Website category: book
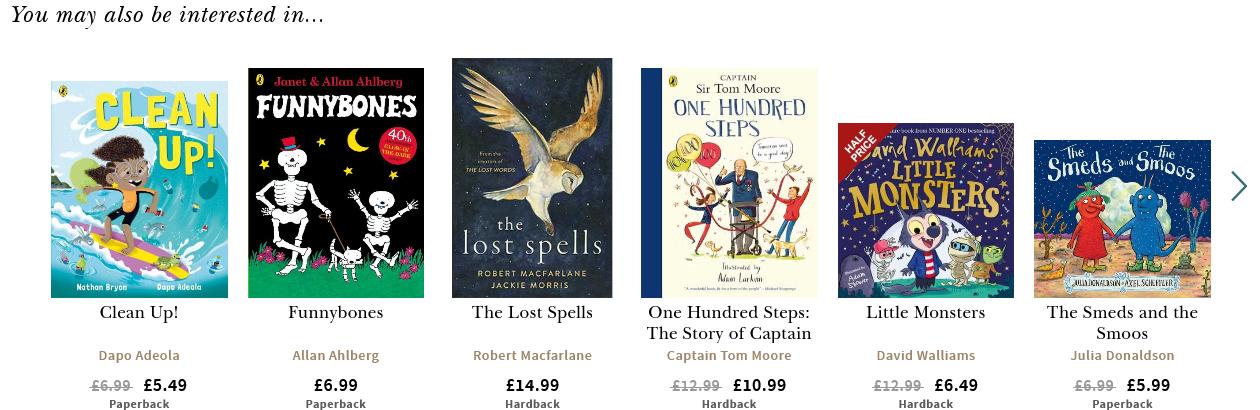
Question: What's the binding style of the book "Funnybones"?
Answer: Paperback

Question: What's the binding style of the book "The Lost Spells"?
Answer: Hardback

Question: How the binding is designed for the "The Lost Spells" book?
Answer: Hardback

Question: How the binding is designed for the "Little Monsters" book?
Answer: Hardback

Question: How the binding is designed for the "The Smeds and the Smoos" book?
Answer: Paperback

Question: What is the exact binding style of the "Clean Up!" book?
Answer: Paperback

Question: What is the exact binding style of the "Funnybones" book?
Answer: Paperback

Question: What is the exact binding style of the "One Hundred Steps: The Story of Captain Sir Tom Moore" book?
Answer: Hardback

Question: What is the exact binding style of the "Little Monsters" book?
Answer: Hardback

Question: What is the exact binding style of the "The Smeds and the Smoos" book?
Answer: Paperback

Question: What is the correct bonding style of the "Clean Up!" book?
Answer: Paperback

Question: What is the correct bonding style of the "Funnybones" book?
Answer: Paperback

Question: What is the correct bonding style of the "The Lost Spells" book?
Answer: Hardback

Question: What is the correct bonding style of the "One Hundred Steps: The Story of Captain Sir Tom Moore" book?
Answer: Hardback

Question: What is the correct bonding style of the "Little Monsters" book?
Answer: Hardback

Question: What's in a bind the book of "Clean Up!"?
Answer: Paperback

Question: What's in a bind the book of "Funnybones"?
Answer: Paperback

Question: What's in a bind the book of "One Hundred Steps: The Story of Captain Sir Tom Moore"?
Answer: Hardback

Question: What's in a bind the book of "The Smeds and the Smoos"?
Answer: Paperback

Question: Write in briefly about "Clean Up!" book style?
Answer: Paperback

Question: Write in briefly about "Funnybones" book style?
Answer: Paperback

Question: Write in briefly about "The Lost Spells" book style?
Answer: Hardback

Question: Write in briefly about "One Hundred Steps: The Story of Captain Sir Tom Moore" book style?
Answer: Hardback

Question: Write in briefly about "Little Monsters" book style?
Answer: Hardback

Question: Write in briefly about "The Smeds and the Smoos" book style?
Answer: Paperback

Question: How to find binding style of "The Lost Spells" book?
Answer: Hardback

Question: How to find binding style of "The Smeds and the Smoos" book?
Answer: Paperback